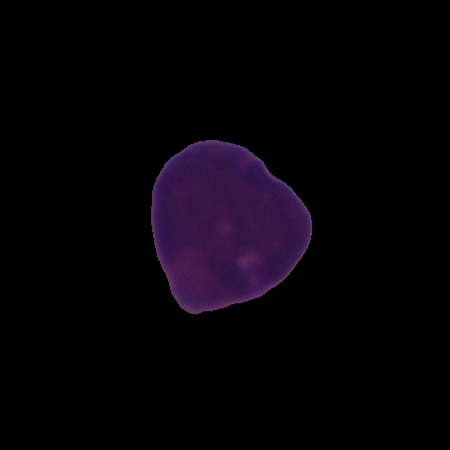
Label: cancer